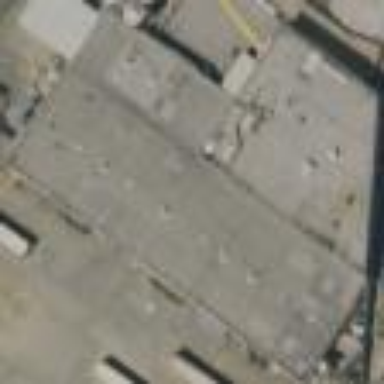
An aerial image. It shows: Factory building.